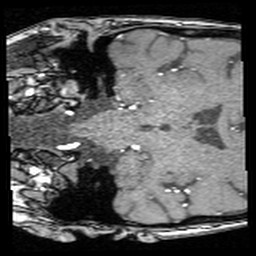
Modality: angio
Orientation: coronal
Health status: ill
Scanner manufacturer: siemens
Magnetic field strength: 3 T
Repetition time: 0.023 s
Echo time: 0.00395 s